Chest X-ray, PA view. Patient: 41 years old, sex M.
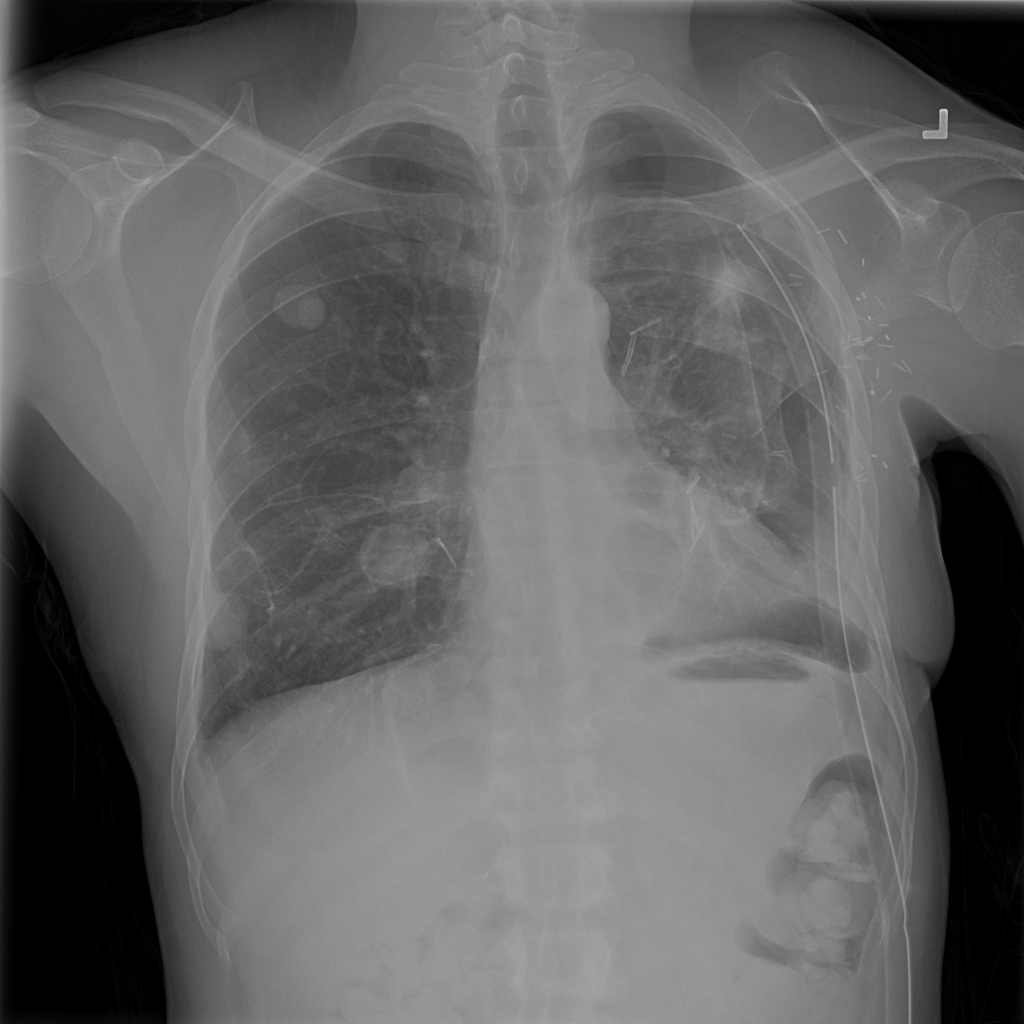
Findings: Pneumothorax